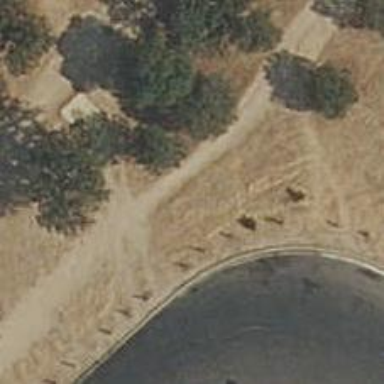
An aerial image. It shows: Dirt path.